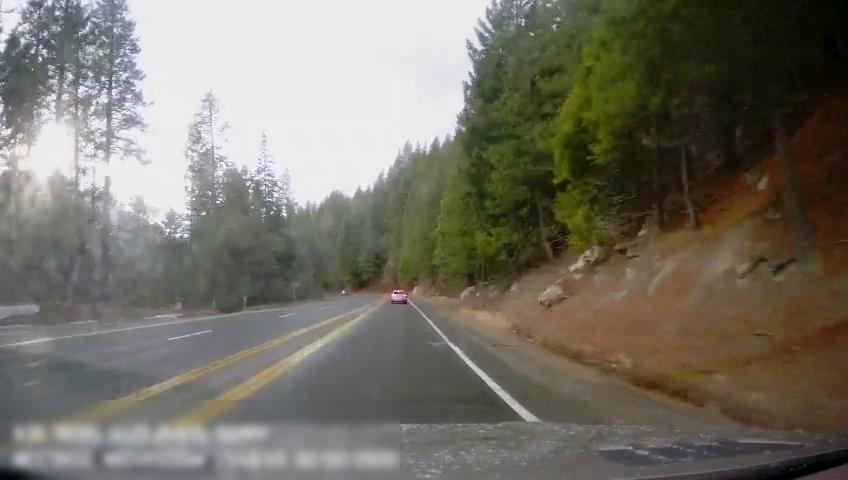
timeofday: Day
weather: Sunny
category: Drivable Space
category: Vehicles | SUV
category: Lanes | Alternate Lane
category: Lanes | Current Lane
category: Lanes | Opposite Lane
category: Lanes | Opposite Lane
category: Lanes | Opposite Lane
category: Lanes | Opposite Lane
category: Lanes | Opposite Lane